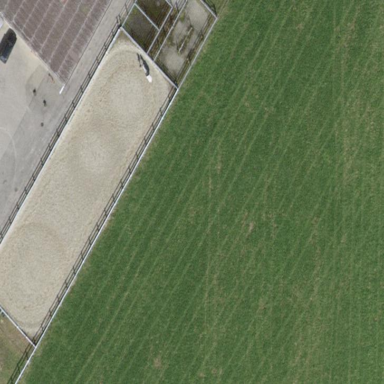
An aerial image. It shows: Equestrian pitch for leisure land activities.